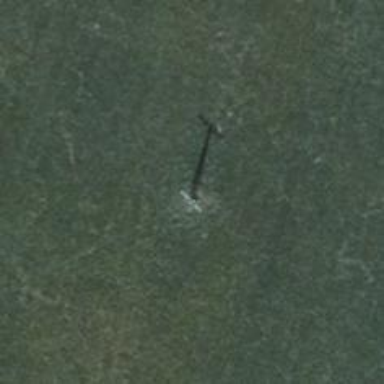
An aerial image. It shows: Power pole.